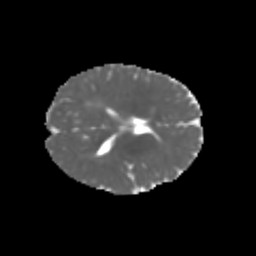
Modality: MD
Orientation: axial
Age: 6
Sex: female
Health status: healthy